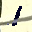
Label: 1